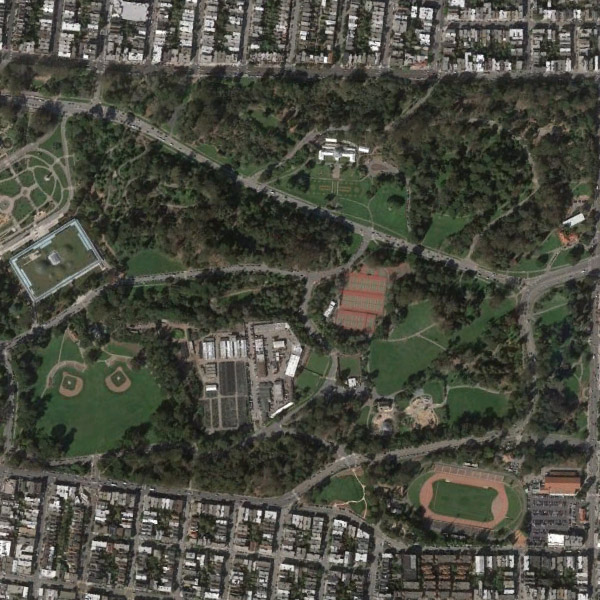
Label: Park